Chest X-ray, PA view. Patient: 46 years old, sex M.
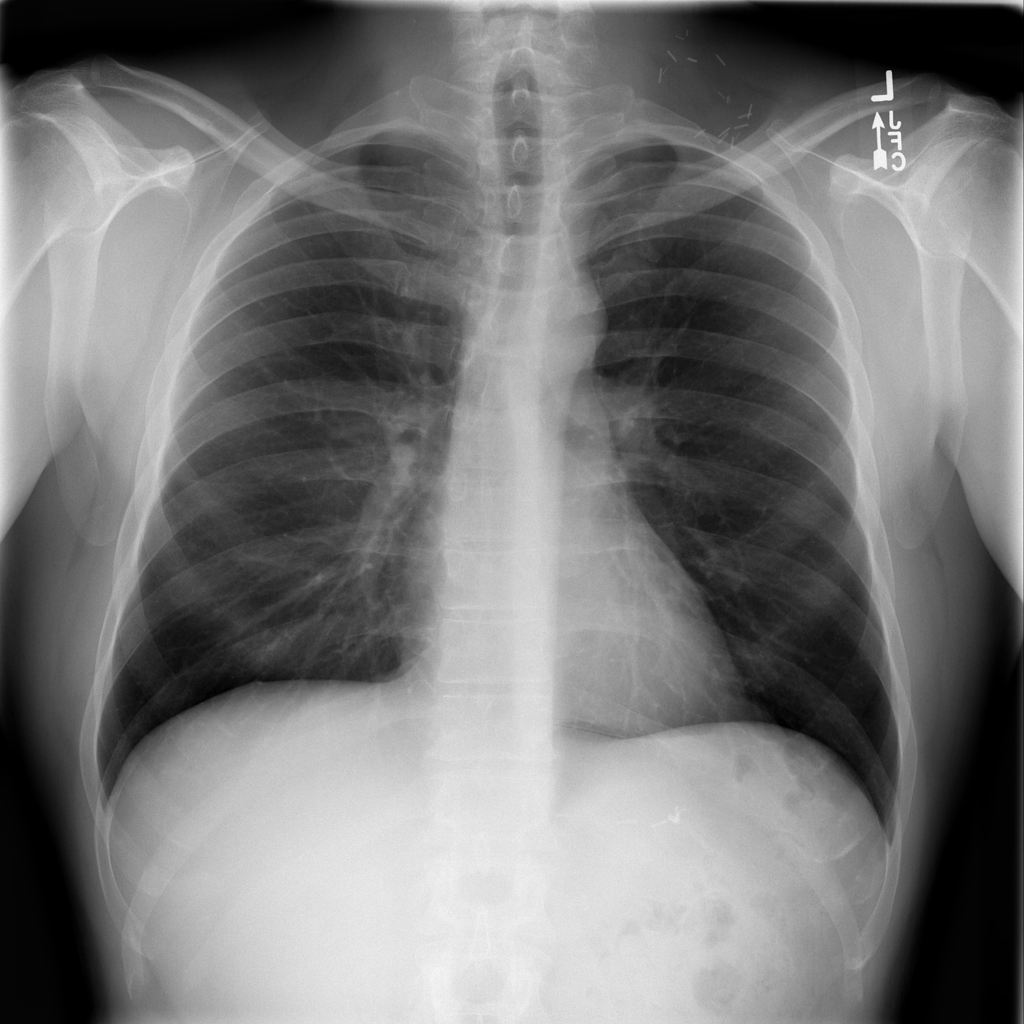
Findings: No Finding